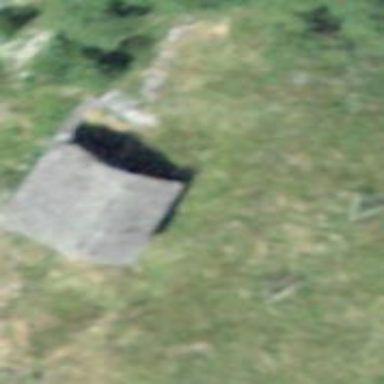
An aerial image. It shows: Shed.